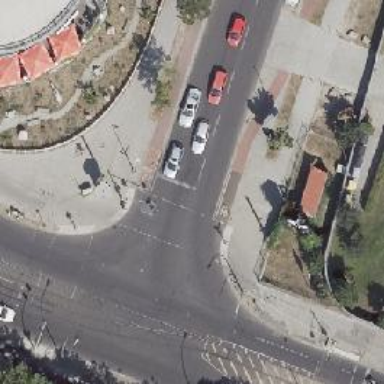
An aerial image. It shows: Road crossing with traffic signals.